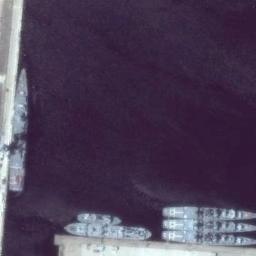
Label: ship